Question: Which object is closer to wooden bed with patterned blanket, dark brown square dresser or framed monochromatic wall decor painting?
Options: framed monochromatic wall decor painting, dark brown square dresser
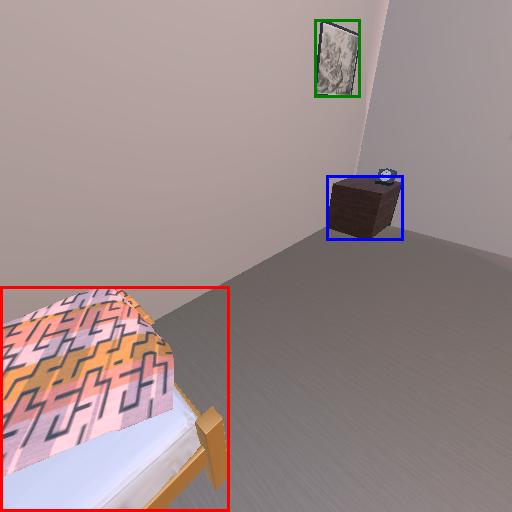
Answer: framed monochromatic wall decor painting